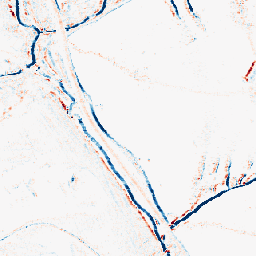
Category: morphological
Decomposition family: morphological_rect
Decomposition parameters: operation: average
width: 5
height: 3
Upsampling method: area
Upsampling parameters: scale: 4
Upsampling scale: 4